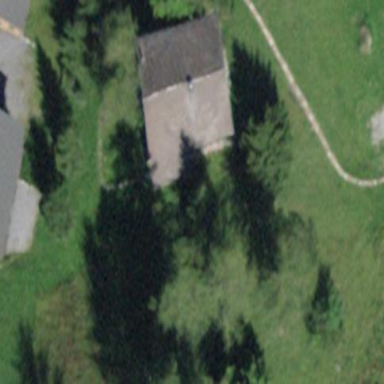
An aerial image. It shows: Detached building.